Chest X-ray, PA view. Patient: 57 years old, sex F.
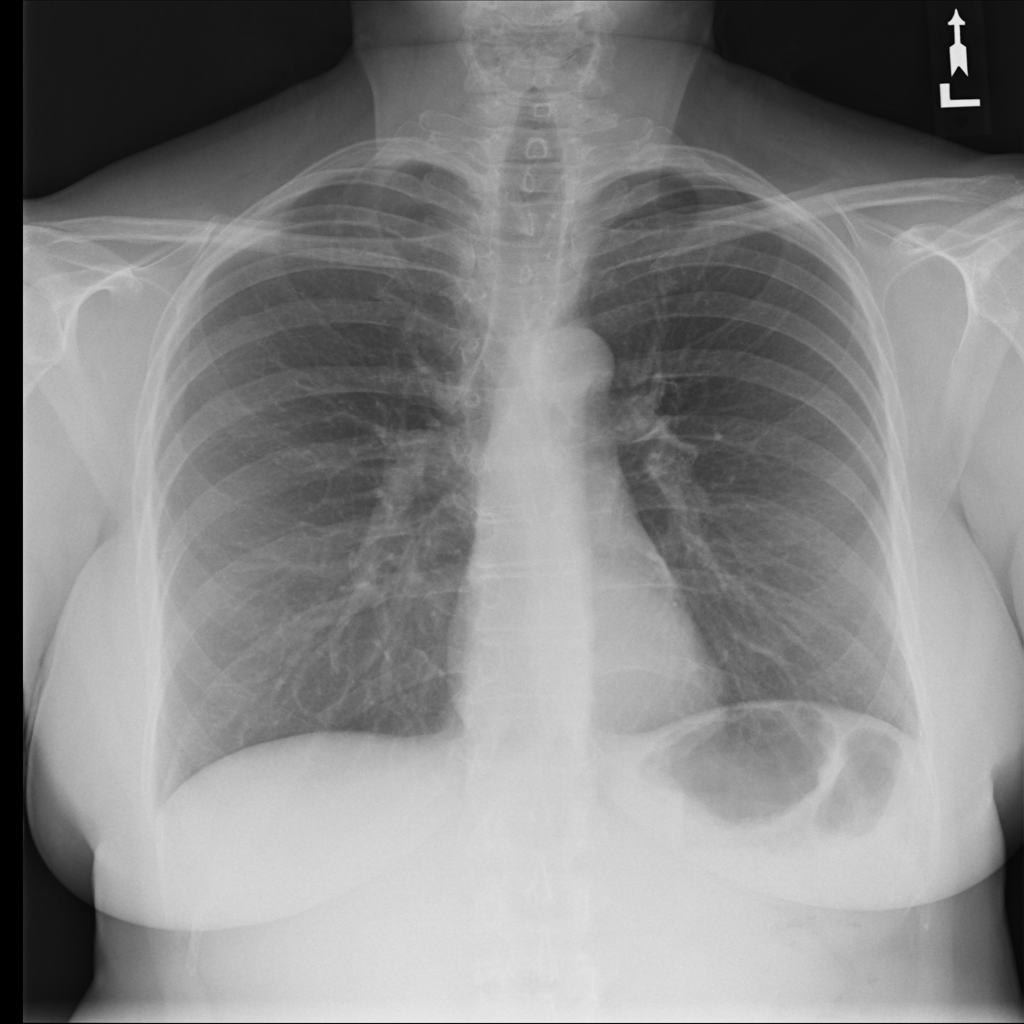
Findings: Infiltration